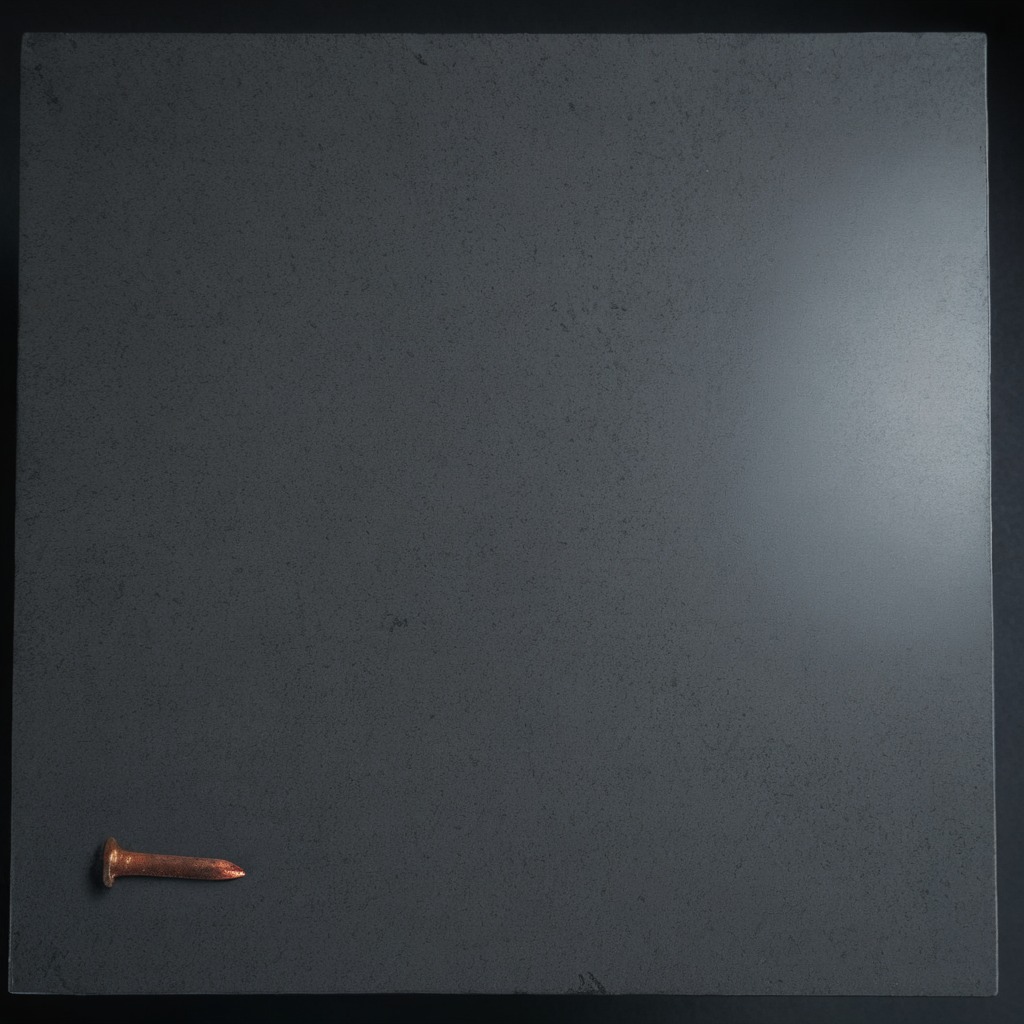
A nail is lying on the granite table.